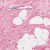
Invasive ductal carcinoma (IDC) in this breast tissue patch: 0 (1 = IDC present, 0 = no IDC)